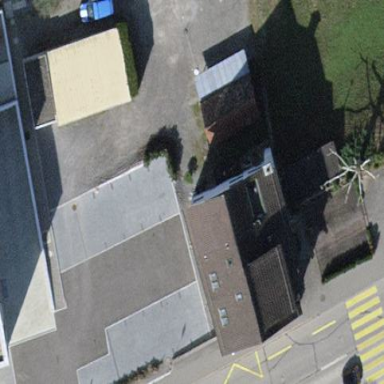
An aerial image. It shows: Restaurant in building.